Interaction volume radius: 10 \u00c5
Interaction volume height: 35 \u00c5
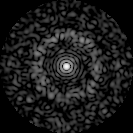
Disorder parameter: 0.8148